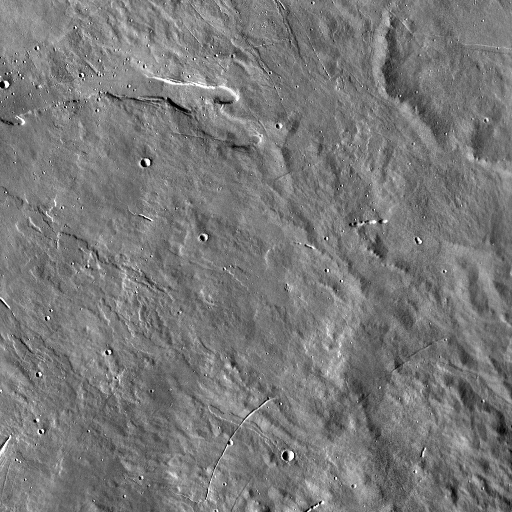
Crater classes present: Background, Other